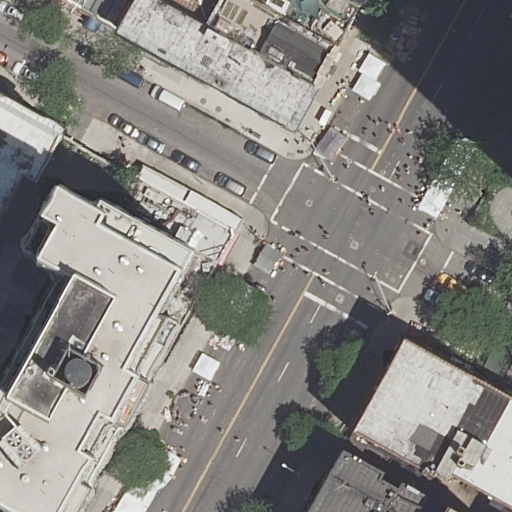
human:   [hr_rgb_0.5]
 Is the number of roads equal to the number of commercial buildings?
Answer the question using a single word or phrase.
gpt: no

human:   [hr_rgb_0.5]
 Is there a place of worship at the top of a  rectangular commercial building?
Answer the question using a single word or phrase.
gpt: no

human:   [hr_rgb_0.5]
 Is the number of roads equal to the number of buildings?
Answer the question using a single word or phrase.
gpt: no

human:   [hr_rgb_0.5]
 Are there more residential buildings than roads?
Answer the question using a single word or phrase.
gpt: yes

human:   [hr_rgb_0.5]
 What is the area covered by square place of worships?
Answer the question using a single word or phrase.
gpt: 0m2

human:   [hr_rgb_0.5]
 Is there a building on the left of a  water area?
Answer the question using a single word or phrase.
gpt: no

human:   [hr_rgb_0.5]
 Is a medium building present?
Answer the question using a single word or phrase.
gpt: yes

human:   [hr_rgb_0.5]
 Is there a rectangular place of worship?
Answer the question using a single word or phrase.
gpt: yes

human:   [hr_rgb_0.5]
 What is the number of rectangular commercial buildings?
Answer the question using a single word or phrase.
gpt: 0

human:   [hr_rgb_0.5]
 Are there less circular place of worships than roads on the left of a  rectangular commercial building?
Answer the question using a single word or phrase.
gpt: no

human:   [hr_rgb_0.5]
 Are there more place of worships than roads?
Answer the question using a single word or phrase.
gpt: no

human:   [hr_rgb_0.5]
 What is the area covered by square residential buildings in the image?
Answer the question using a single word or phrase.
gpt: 0m2

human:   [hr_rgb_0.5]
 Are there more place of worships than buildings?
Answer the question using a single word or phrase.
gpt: no

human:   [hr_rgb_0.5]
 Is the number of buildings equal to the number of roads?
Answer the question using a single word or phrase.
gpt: no

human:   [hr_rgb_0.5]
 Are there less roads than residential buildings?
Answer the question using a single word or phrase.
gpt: yes

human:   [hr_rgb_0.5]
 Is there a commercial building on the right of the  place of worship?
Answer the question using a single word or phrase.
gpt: no

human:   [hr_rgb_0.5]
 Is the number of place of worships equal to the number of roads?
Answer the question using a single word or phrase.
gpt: no

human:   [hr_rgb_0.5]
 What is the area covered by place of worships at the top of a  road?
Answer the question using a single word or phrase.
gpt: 38m2

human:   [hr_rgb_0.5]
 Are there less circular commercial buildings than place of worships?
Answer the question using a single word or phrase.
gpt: yes

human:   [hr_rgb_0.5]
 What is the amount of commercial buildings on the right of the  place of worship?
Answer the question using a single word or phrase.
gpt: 0

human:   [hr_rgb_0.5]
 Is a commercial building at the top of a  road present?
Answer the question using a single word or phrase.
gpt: no

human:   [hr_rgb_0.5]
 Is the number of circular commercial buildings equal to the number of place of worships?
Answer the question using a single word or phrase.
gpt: no

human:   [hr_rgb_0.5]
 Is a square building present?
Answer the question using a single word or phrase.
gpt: no

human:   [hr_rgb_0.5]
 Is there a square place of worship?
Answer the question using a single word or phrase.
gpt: no

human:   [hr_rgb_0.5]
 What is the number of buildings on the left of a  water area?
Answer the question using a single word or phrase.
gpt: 0

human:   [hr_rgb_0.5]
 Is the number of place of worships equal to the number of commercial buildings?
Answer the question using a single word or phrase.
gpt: no

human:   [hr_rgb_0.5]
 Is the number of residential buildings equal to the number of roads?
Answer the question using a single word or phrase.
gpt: no

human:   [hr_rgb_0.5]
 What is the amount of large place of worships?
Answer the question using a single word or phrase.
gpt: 0

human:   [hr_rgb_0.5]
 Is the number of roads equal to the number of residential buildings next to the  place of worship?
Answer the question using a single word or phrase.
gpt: no

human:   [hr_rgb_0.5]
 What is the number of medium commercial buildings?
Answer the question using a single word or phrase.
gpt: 0

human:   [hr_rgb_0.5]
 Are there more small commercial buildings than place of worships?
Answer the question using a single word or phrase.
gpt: no

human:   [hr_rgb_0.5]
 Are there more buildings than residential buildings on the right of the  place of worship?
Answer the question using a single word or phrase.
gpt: yes

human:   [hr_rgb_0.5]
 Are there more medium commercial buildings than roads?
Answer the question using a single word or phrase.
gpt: no

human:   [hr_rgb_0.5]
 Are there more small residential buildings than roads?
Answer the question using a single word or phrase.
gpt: yes

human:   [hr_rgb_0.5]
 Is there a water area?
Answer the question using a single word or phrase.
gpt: no

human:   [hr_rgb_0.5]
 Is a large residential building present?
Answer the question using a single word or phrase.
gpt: yes

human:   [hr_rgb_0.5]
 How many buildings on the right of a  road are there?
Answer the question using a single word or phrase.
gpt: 4